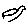
Label: bird